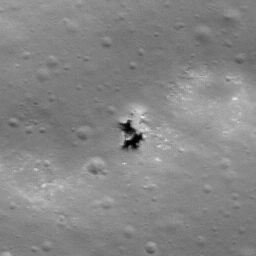
Pit: Catalán B 1
Host crater: Catalán B
Host type: impact_melt
Lunar coordinates: latitude -45.655, longitude 271.426